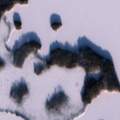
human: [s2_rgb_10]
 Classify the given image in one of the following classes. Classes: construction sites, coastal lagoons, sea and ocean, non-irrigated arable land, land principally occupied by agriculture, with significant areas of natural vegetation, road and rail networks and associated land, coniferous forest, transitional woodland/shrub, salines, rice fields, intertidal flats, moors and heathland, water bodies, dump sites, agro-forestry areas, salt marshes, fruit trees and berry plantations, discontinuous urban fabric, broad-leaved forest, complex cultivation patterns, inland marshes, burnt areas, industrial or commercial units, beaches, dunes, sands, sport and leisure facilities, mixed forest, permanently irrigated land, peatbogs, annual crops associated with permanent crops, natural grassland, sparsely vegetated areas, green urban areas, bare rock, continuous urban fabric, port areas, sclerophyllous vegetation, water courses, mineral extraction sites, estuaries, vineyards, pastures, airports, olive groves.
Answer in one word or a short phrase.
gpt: peatbogs, water bodies